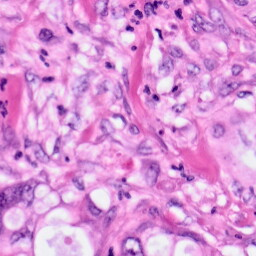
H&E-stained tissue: Pancreatic